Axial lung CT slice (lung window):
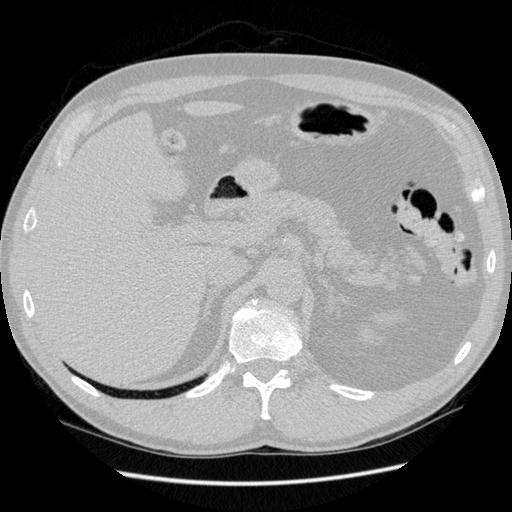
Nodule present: no